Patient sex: M
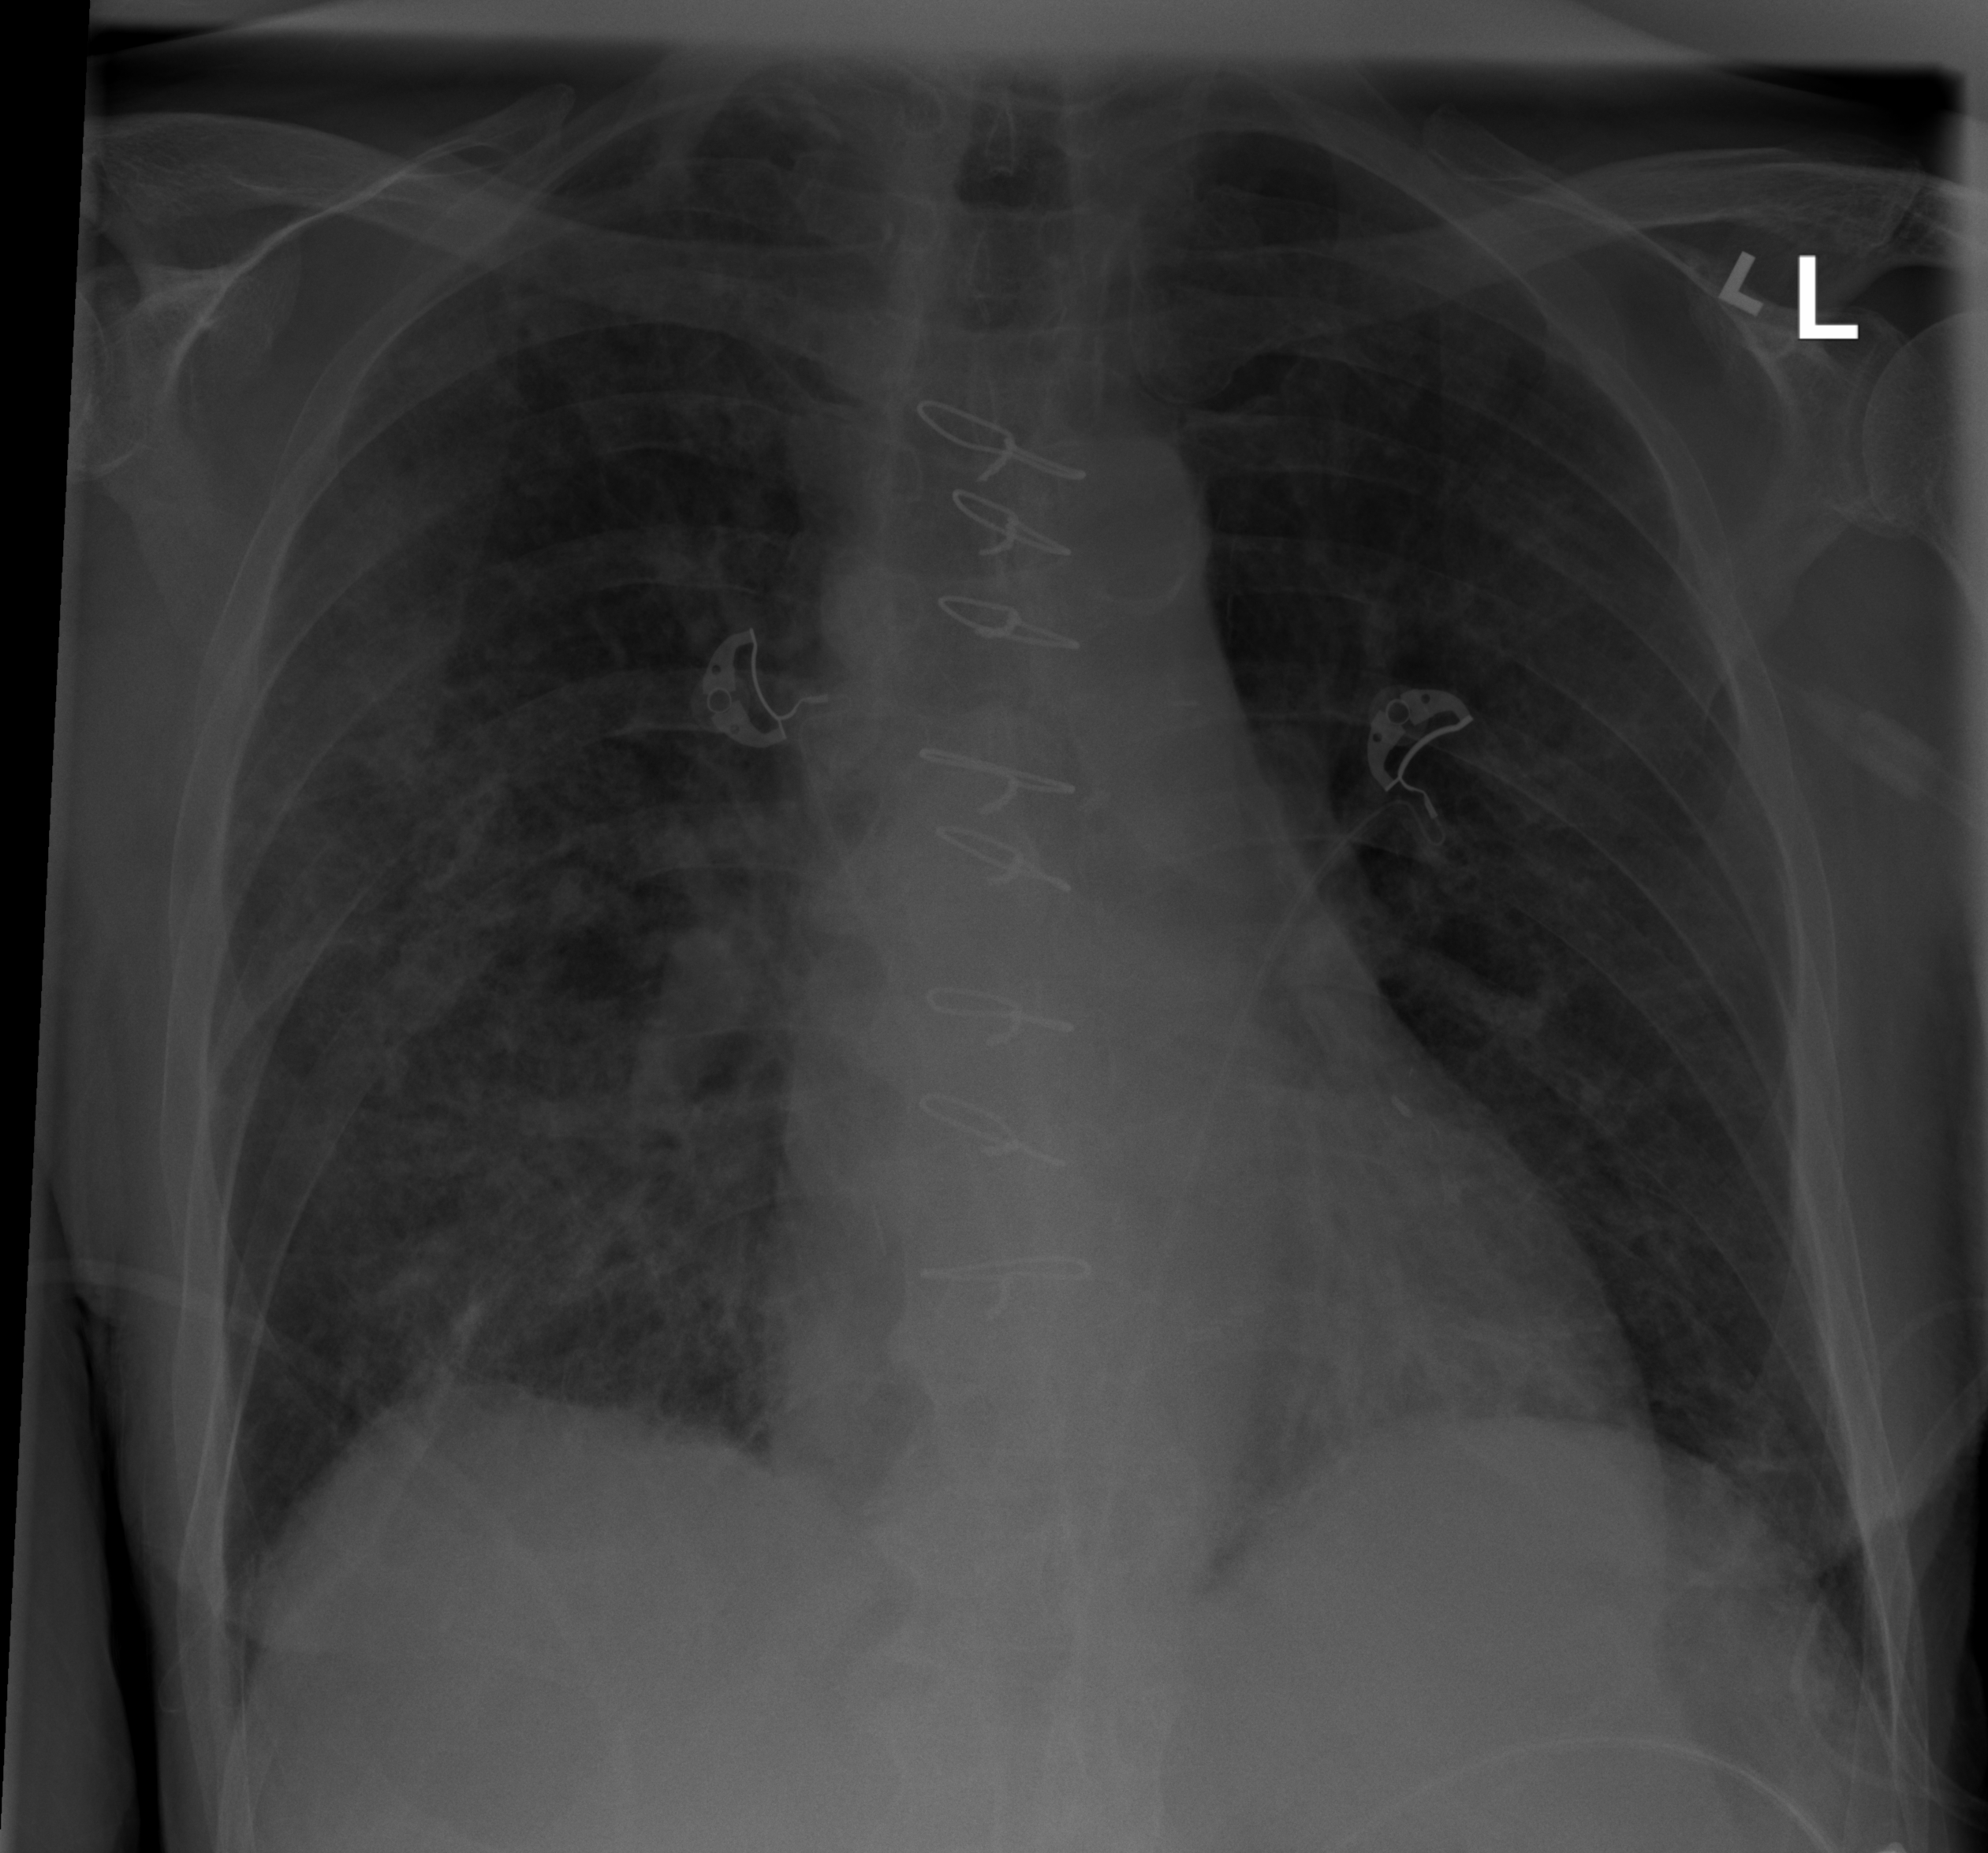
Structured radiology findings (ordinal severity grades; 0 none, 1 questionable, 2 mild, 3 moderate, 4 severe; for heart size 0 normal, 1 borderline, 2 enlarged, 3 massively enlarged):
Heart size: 2
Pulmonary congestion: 1
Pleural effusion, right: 0
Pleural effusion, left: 0
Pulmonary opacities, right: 3
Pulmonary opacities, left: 2
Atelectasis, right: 2
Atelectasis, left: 0